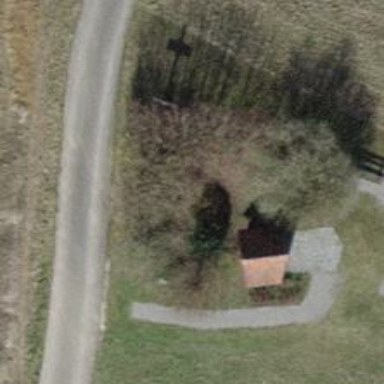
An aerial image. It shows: Brown bench.